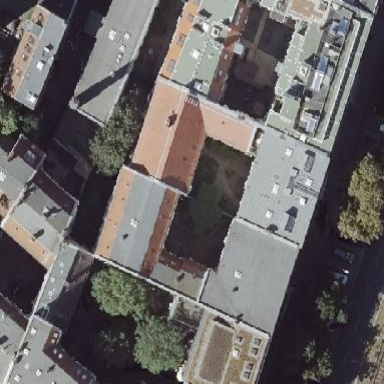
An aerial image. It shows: White apartment building with red gambrel roof made of roof tiles.